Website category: university
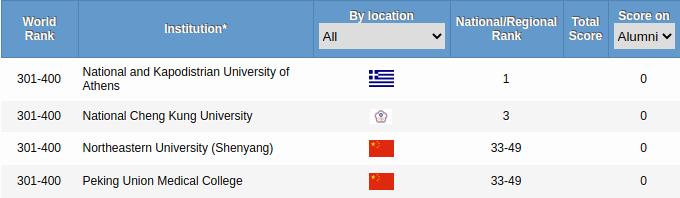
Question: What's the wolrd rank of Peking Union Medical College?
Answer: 301-400

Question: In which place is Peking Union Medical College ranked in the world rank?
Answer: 301-400

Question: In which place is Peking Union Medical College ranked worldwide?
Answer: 301-400

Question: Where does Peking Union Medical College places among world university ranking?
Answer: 301-400

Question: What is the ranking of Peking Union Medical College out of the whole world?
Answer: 301-400

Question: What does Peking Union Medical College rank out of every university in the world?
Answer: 301-400

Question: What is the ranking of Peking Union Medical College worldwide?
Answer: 301-400

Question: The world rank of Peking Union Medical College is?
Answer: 301-400

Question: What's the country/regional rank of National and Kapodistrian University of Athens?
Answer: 1

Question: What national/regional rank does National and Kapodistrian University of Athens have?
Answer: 1

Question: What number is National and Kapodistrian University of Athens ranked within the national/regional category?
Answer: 1

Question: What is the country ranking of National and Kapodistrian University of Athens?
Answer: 1

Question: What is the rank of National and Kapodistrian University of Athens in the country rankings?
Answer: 1

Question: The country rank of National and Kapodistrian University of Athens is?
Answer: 1

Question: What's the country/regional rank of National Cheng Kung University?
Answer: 3

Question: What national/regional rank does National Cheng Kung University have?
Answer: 3

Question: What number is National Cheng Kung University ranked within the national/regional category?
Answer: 3

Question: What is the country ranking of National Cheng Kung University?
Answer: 3

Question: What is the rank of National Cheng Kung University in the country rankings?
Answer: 3

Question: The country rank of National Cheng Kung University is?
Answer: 3

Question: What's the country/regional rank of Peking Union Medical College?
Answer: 33-49

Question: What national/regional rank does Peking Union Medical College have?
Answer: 33-49

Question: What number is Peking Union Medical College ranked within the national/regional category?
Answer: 33-49

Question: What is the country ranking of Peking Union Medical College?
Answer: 33-49

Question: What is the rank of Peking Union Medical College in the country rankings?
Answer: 33-49

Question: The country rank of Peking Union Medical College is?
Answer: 33-49

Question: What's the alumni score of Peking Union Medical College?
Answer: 0

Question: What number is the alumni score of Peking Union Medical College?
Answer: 0

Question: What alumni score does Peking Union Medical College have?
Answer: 0

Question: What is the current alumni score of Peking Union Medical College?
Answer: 0

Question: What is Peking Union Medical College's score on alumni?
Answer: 0

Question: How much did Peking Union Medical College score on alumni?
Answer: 0

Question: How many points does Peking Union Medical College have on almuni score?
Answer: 0

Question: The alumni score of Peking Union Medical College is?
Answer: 0